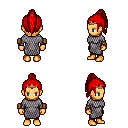
a pixel art fantasy rpg character, female body template, human, tanned skin, chain mail, red pants, red long topknot hairstyle, bronze tiara, leather bracers, four views (front, back, left, right), 2x2 character sprite sheet, small pixel art, hard edges, no anti-aliasing